Question: Hey guys i want to make the background of my cell color to be like this
.check the attached image.
thanks
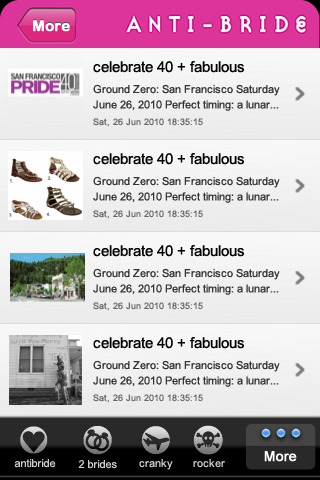
Answer: u have to use gradients to get this look.take a look at this tutorial (gradients part) <URL>